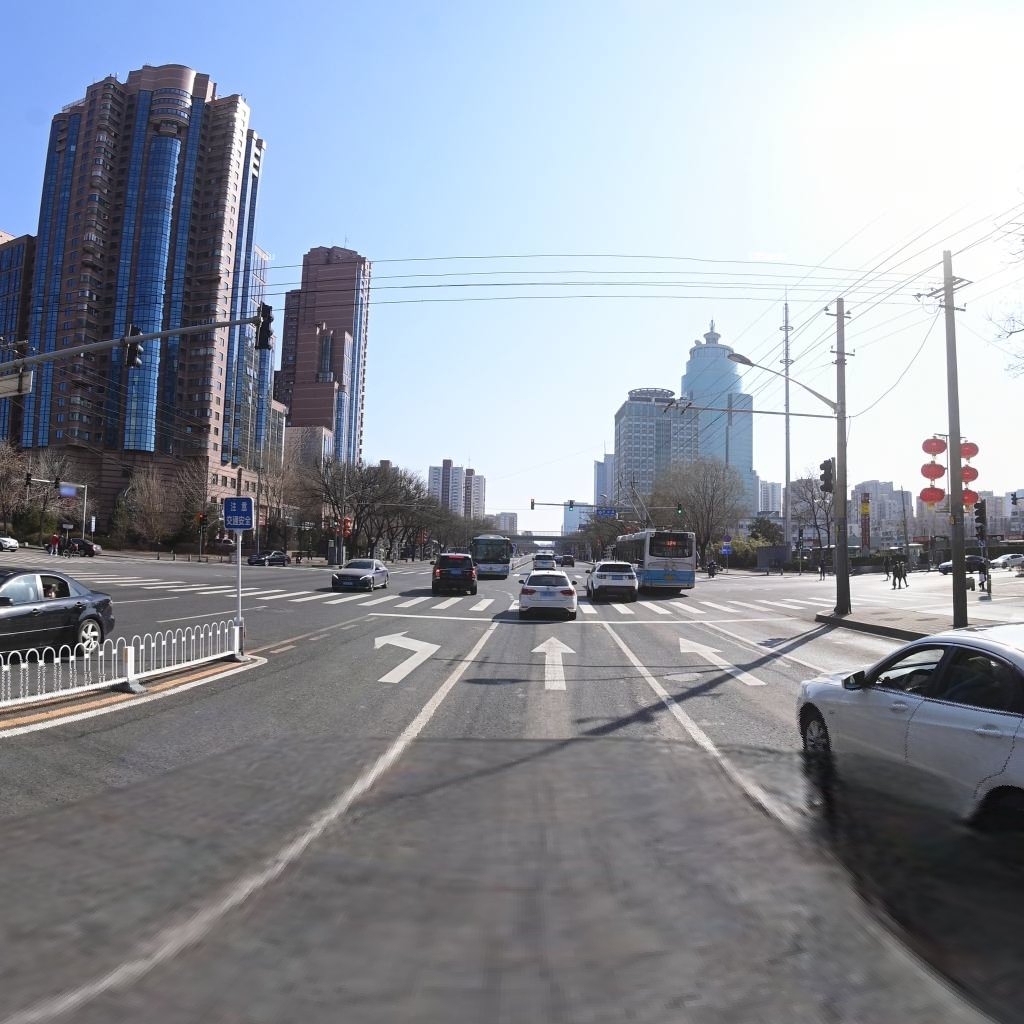
Region: Chaoyang
Road damage annotations: longitudinal crack, manhole cover